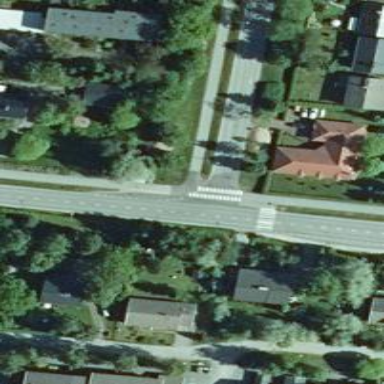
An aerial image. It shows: Road with "give way" sign.